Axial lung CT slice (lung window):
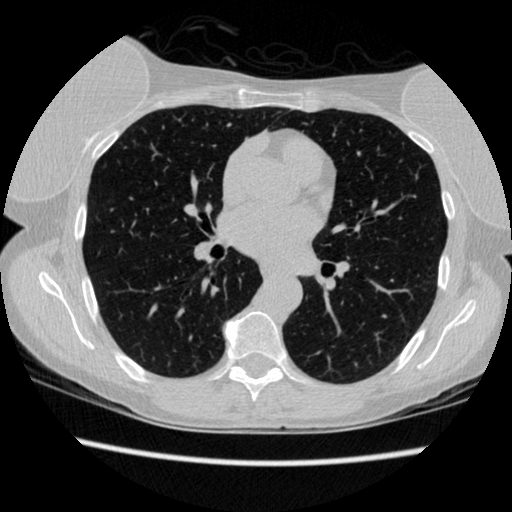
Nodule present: no